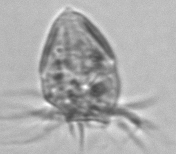
Label: Strombidium_morphotype1